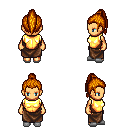
a pixel art fantasy rpg character, female body template, human, tanned skin, gold chest armor, robe skirt, dark blonde long topknot hairstyle, white slippers, four views (front, back, left, right), 2x2 character sprite sheet, small pixel art, hard edges, no anti-aliasing